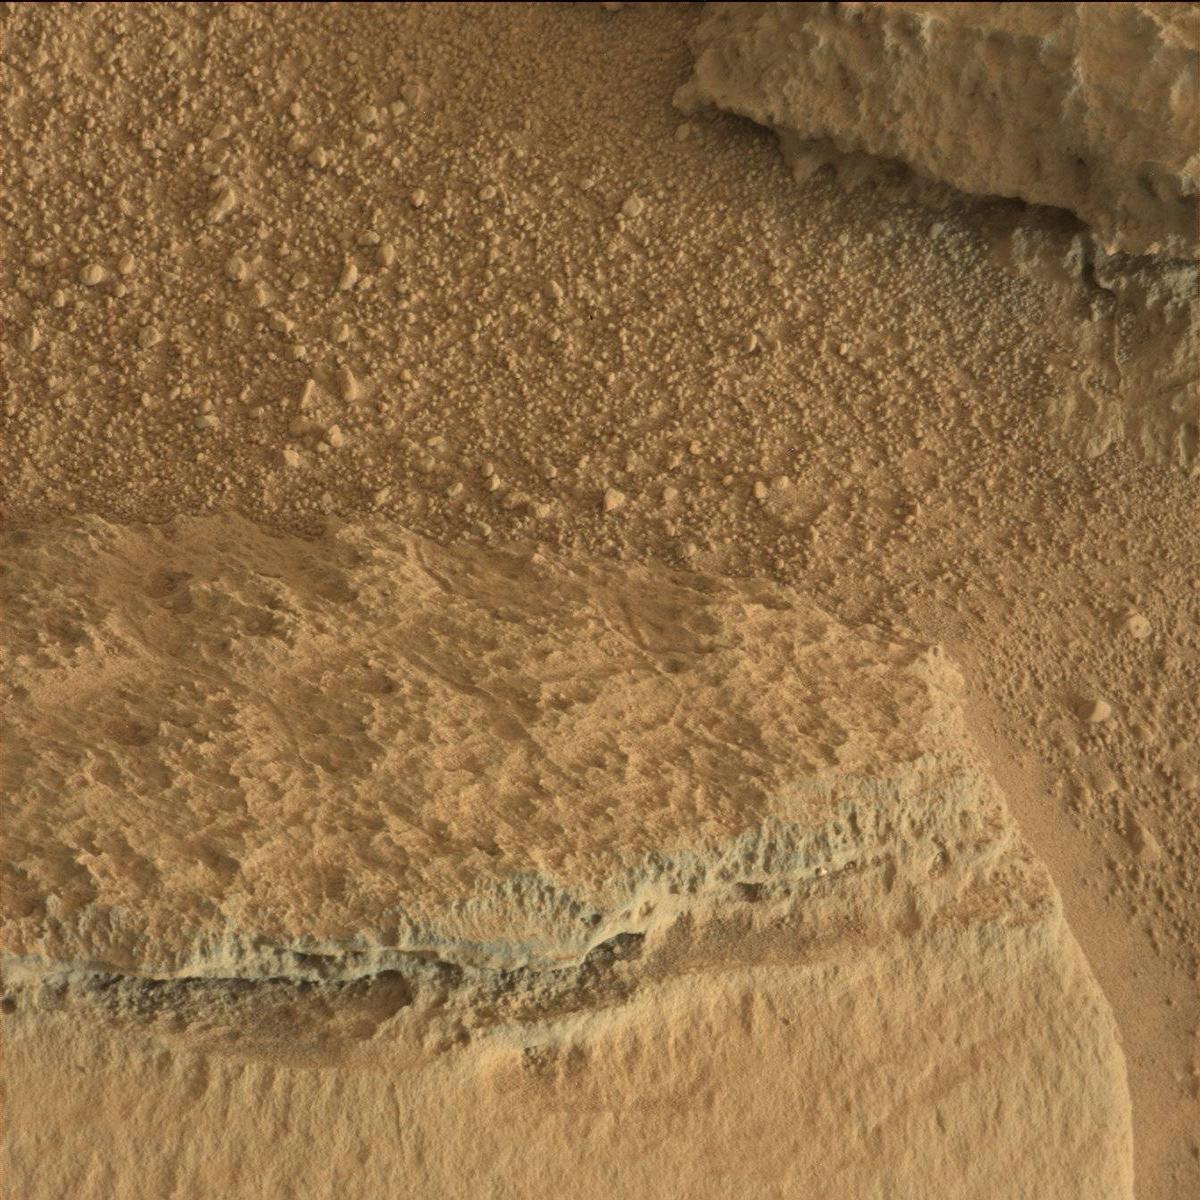
Terrain classes present: Bedrock, Rock, Sand / Soil